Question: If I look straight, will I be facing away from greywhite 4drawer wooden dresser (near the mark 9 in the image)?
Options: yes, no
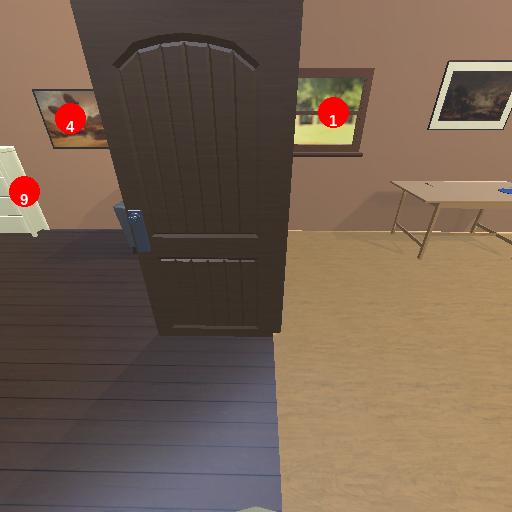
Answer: yes